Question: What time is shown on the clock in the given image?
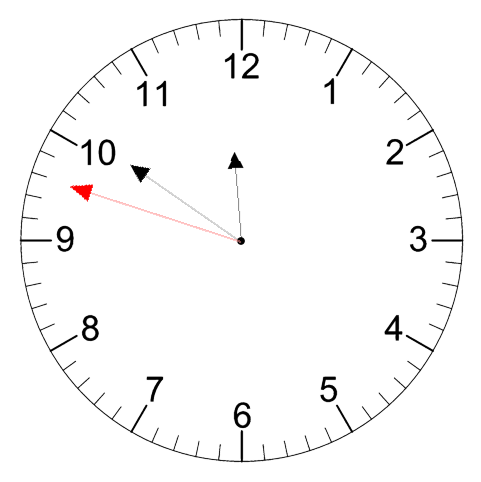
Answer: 11:50:48